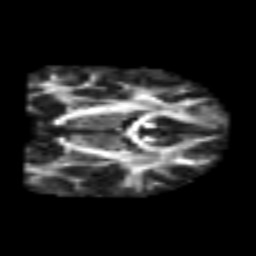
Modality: FA
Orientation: coronal
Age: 25
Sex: male
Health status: healthy